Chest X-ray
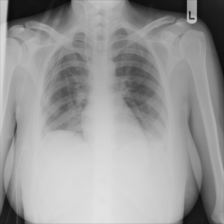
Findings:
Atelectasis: negative
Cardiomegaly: negative
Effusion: negative
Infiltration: negative
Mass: negative
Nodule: negative
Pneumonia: negative
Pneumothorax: negative
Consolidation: negative
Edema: negative
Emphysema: negative
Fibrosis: negative
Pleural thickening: negative
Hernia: negative